Question:
I am centering my timer by moving an outer container which holds the timer container and the label container from the left 50%, then moving an inner container which contains text elements themselves from the left -50%.
The problem I'm then facing, is that because my text elements go past the size of the window when I move the container to the right, they wrap around before I move them back to the left & center.
Note the millisecond counter is on the next line.
This is the css for my outer container:
'''
.timer-container {
position: absolute;
left: 50%;
top: 42%;
}
'''
This is the css for my timers container:
'''
.timer, .clock {
-webkit-user-select: none;
position: relative;
left:-50%;
margin-left: .7vw;
margin-right: .7vw;
margin-bottom: .4vw;
font-size: 6vw;
font-weight: 400;
line-height: 1;
cursor: default;
}
'''
This is the html to show my element hierarchy:
(the 'timer-container' is the outer container, the 'timer' is the timer container, sorry about that)
'''
<div class="timer-container">
{{#if white}}<span id="white-timer-age" class="timer" >{{/if}}
{{#if black}}<span id="black-timer-age" class="timer" >{{/if}}
{{#if year}}<span id='year-number'>{{year}}</span>{{/if}}
{{#if month}}<span id='month-number'>{{month}}</span>{{/if}}
{{#if day}}<span id='day-number'>{{day}}</span>{{/if}}
{{#if hour}}<span id='hour-number'>{{hour}}</span>{{/if}}
{{#if minute}}<span id='minute-number'>{{minute}}</span>{{/if}}
{{#if second}}<span id='second-number'>{{second}}</span>{{/if}}
{{#if ms}}<span number='milli-number'>{{ms}}</span>{{/if}}
</span>
... label container & elements here
'''
How can I keep everything on one line?
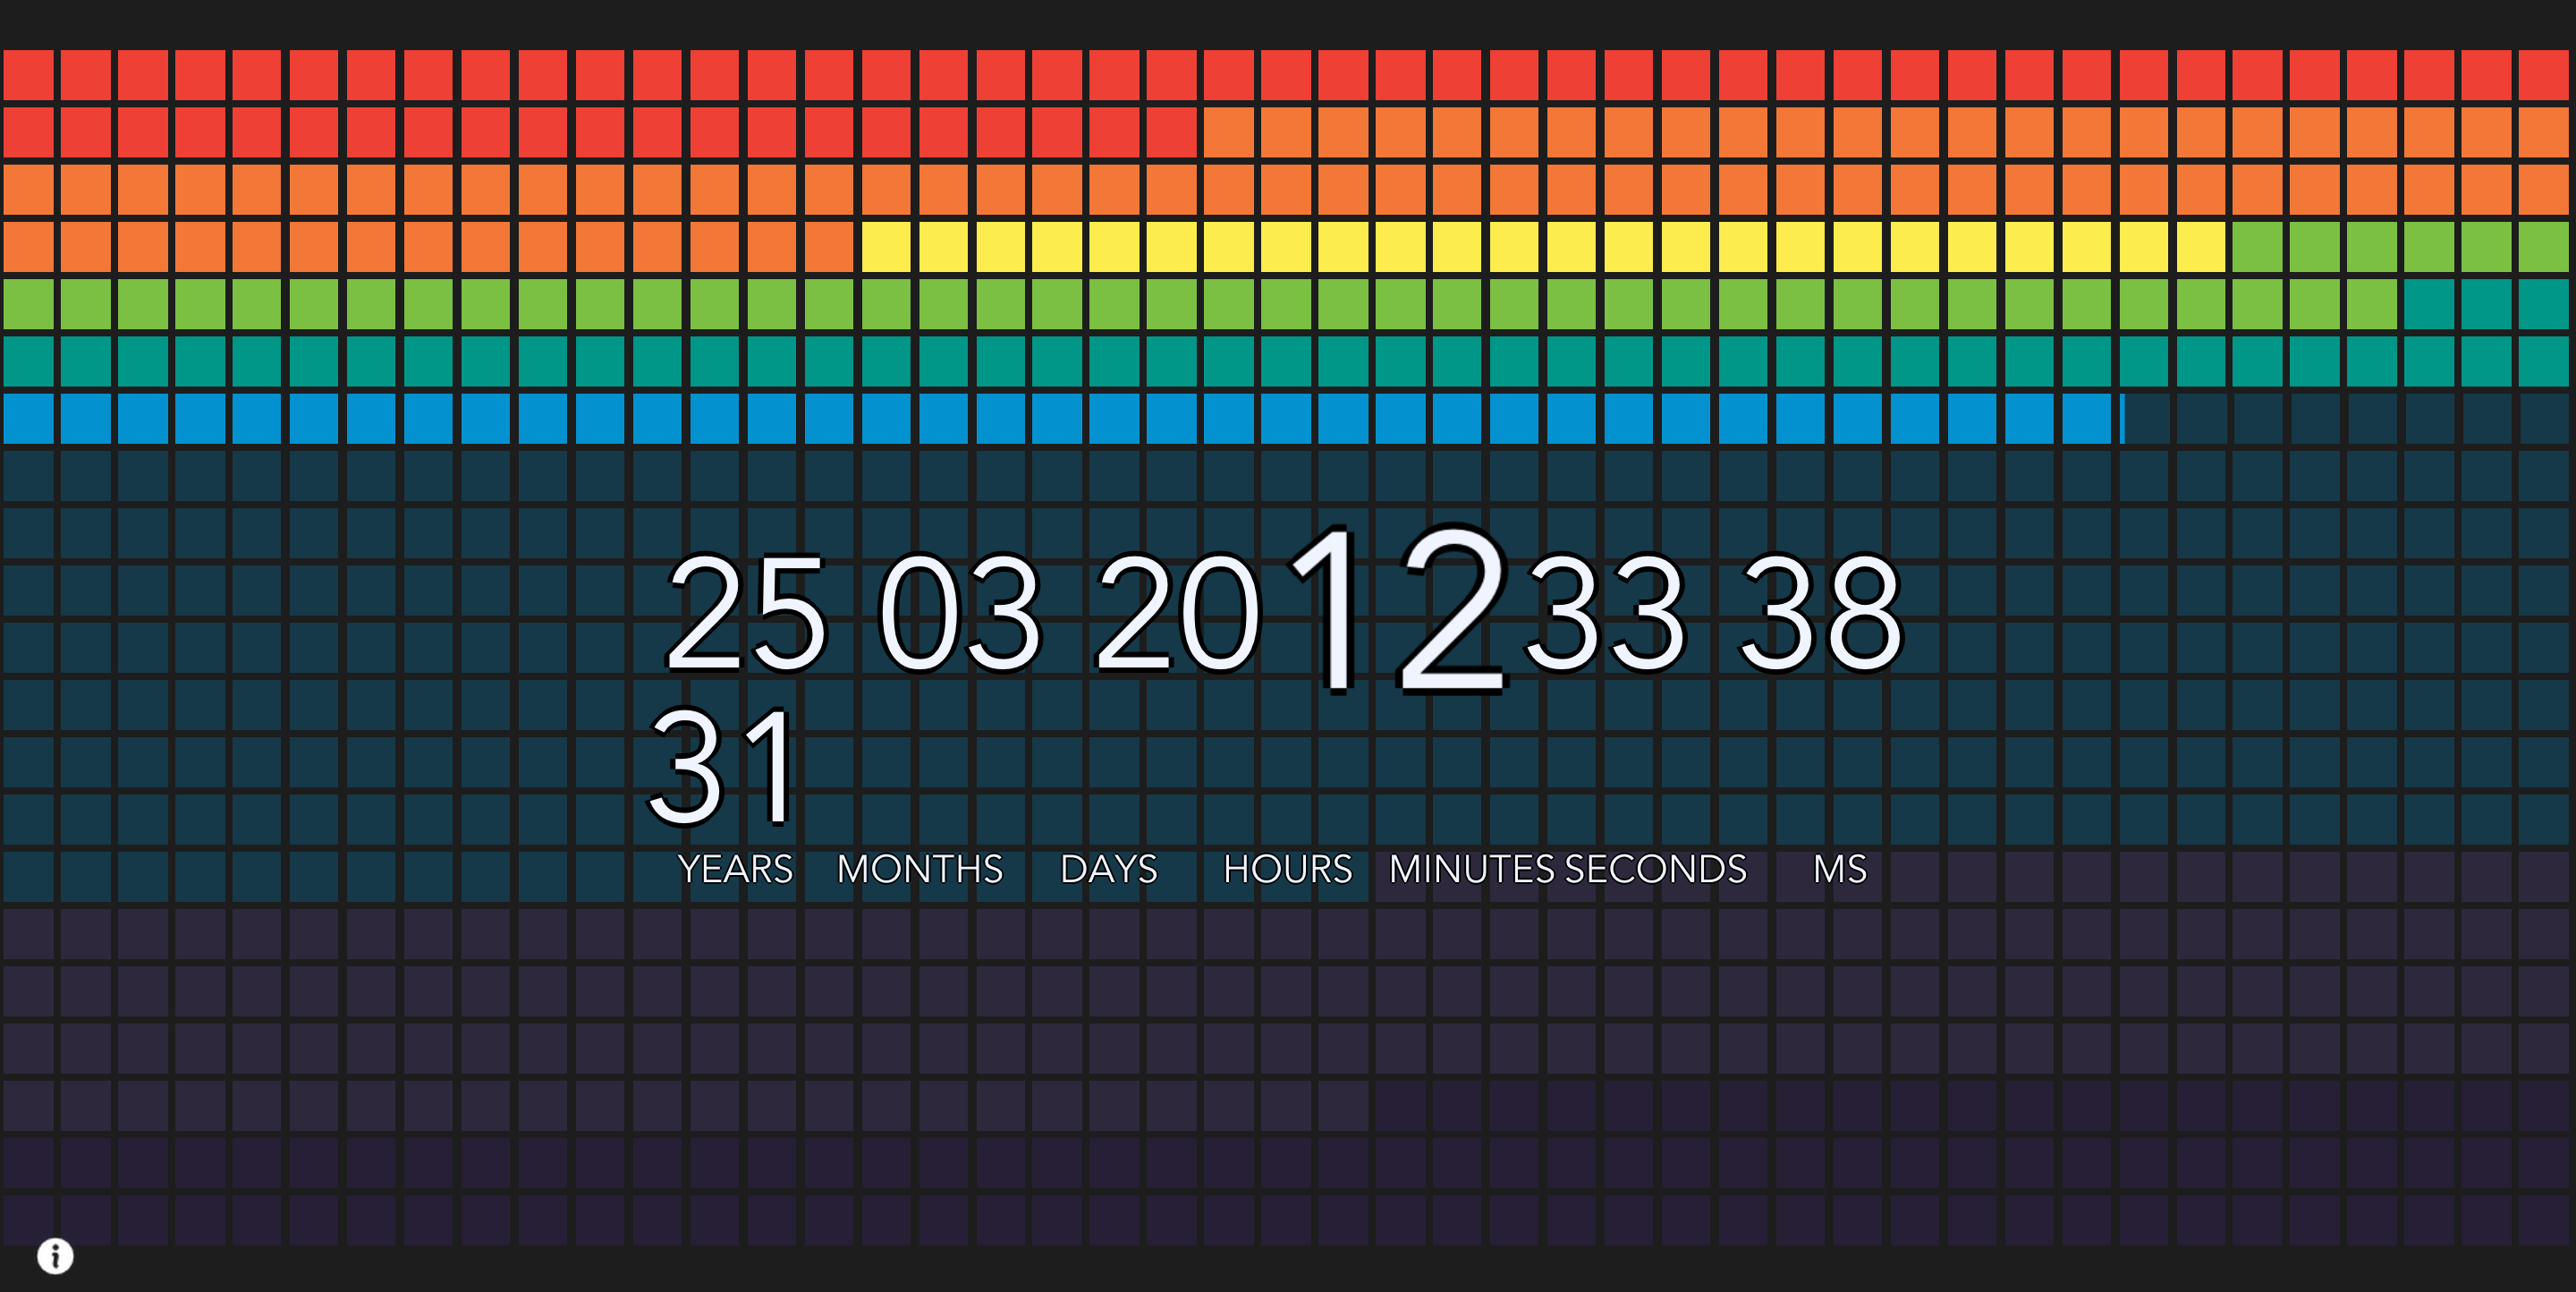
Answer: To stop the text from wrapping you need 'white-space: nowrap'
'''
.timer, .clock {
white-space: nowrap;
}
'''